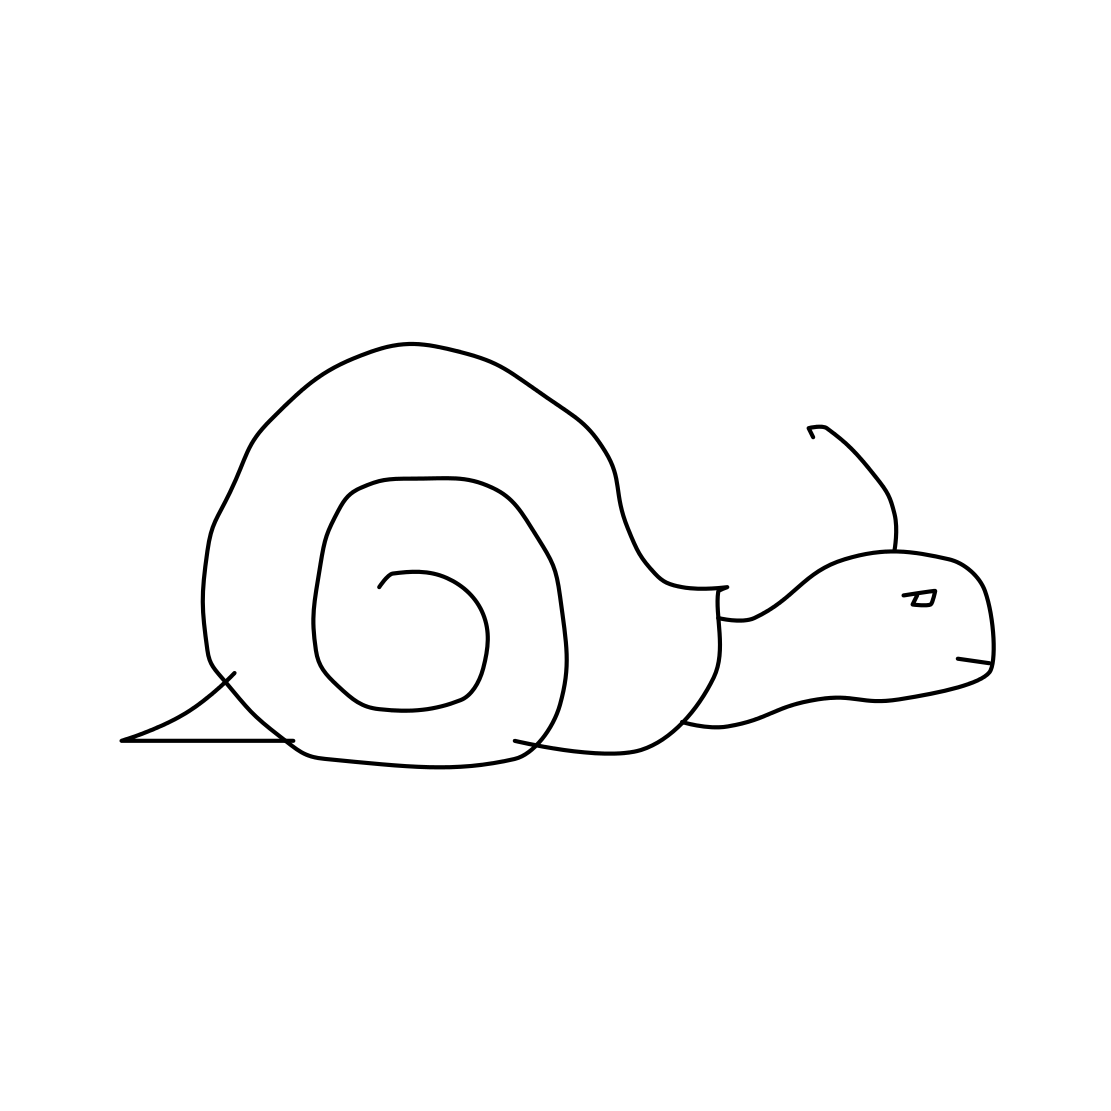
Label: snail